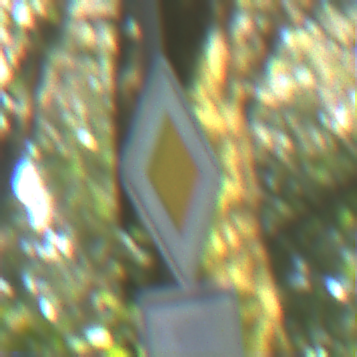
Verkehrszeichen: Vorfahrtsstrasse
Zusatzzeichen unten: VerlaufVorfahrtsstrasse6
Umgebung: Outdoor, Nature
Tageszeit: Midday
Wetter: Clear
Licht: Natural
Jahreszeit: NotSpecified
Kontrast: LowContrast